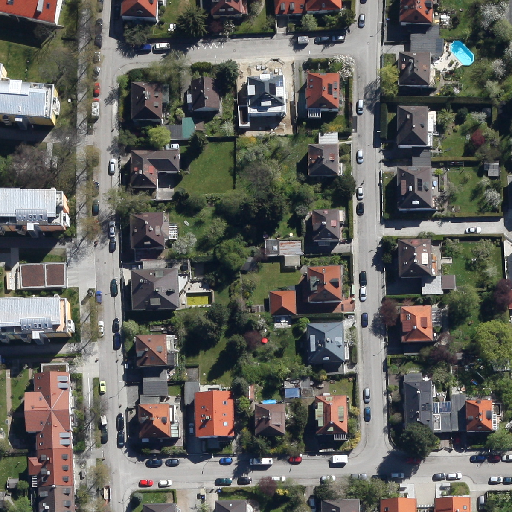
Referring expression: car